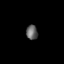
Tissue: lung
Cell type: T cells
Senescence score: 0.181
Nuclear area (px): 163
Mean DAPI intensity: 100.546